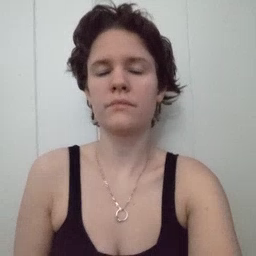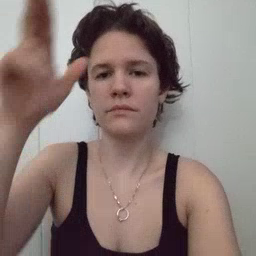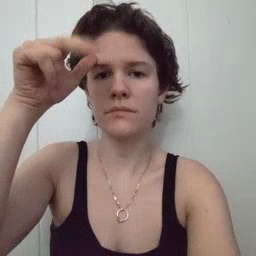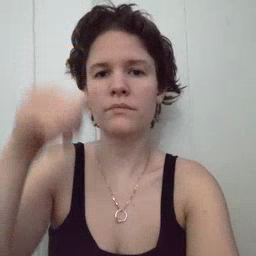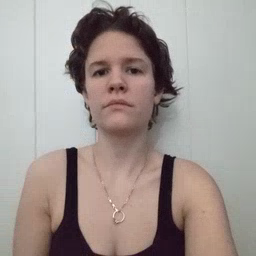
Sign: horse